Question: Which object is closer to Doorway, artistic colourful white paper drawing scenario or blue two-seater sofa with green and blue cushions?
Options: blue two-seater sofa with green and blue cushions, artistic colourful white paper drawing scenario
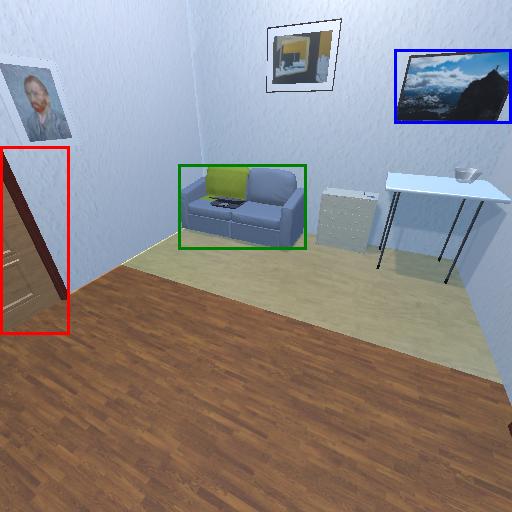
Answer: blue two-seater sofa with green and blue cushions